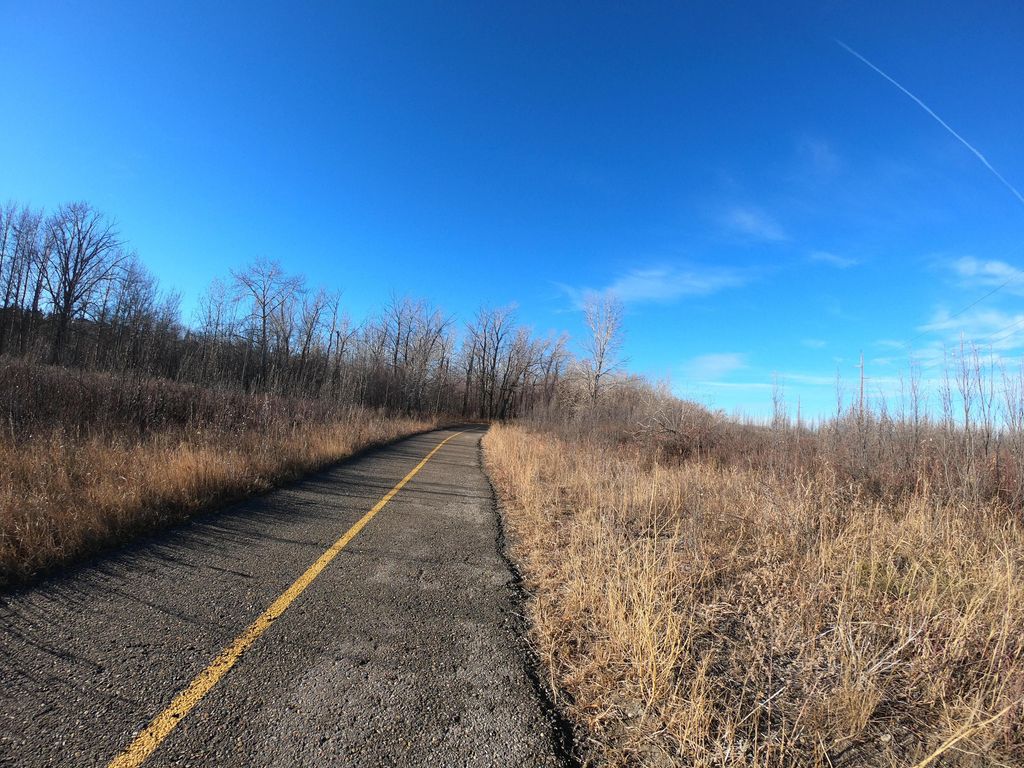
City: calgary